Question: I'm trying to place a border after the div tag , but the line showed around the text , not after below the image on left , how can i fix it ?
'''
<html>
<head>
<title> This is an demo </title>
<style>
.left { float: left; }
.content {
clear: both;
border-color: #666666;
border-bottom: 3px solid;
}
</style>
</head>
<body>
<div class="content">
<img class="left" src="61add42atw1dnf1k4h4qzj.jpg" />
<p> This is a not so long paragraph</p>
</div>
</body>
</html>
'''

How can i place the border a little lower ?
Thanks !
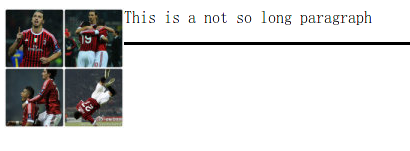
Answer: In the .content div, replace the clear:both with overflow:hidden
'''
.content {
overflow: hidden;
border-color: #666666;
border-bottom: 3px solid;
}
'''